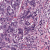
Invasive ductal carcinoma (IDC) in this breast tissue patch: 1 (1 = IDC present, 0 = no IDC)